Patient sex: M
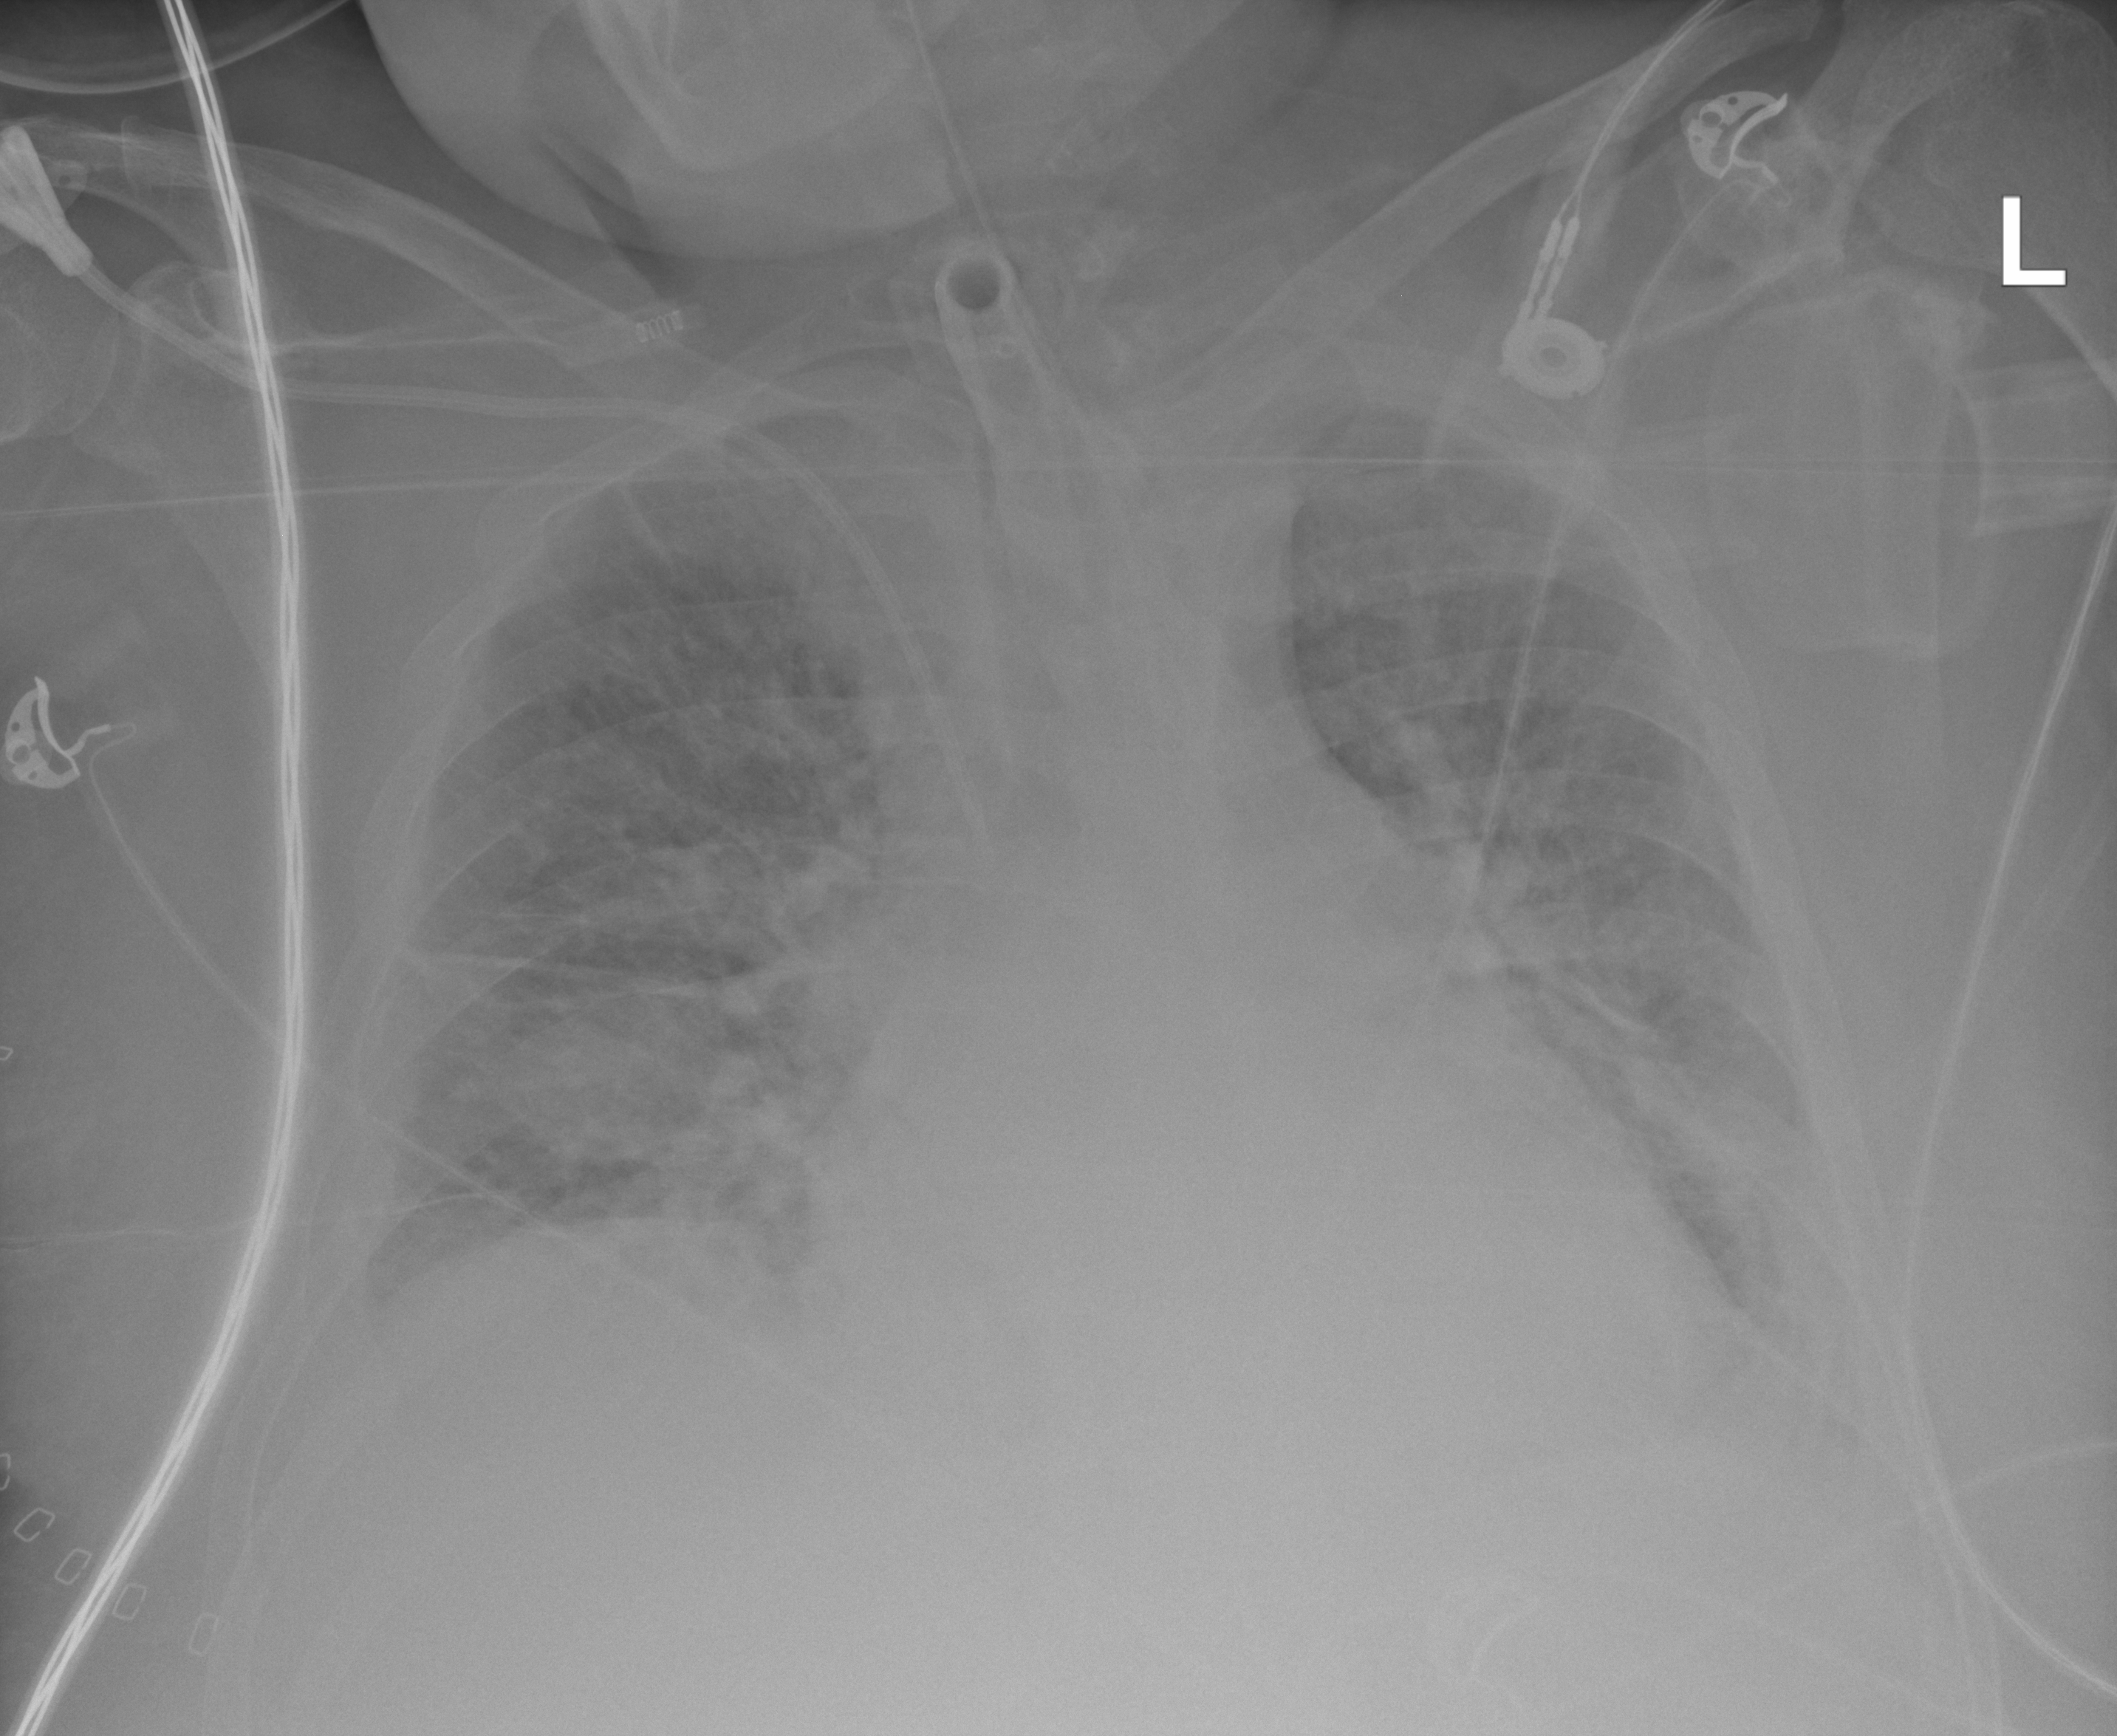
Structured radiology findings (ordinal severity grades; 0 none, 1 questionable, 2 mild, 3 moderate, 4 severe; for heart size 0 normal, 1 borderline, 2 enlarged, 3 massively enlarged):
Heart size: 2
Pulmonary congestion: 2
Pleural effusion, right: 2
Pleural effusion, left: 2
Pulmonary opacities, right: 3
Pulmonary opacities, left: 2
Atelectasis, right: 2
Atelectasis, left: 3